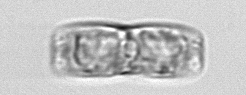
Label: pennate_morphotype1